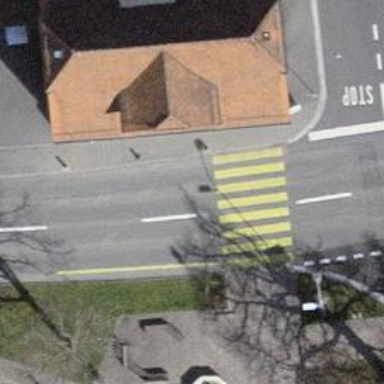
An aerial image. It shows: Uncontrolled zebra crossing.